Frequency: 75000
Velocity: 0,2325
Power: 36,3
Pulse duration: 0,0000001
Pass count: 1
Magnification: 10
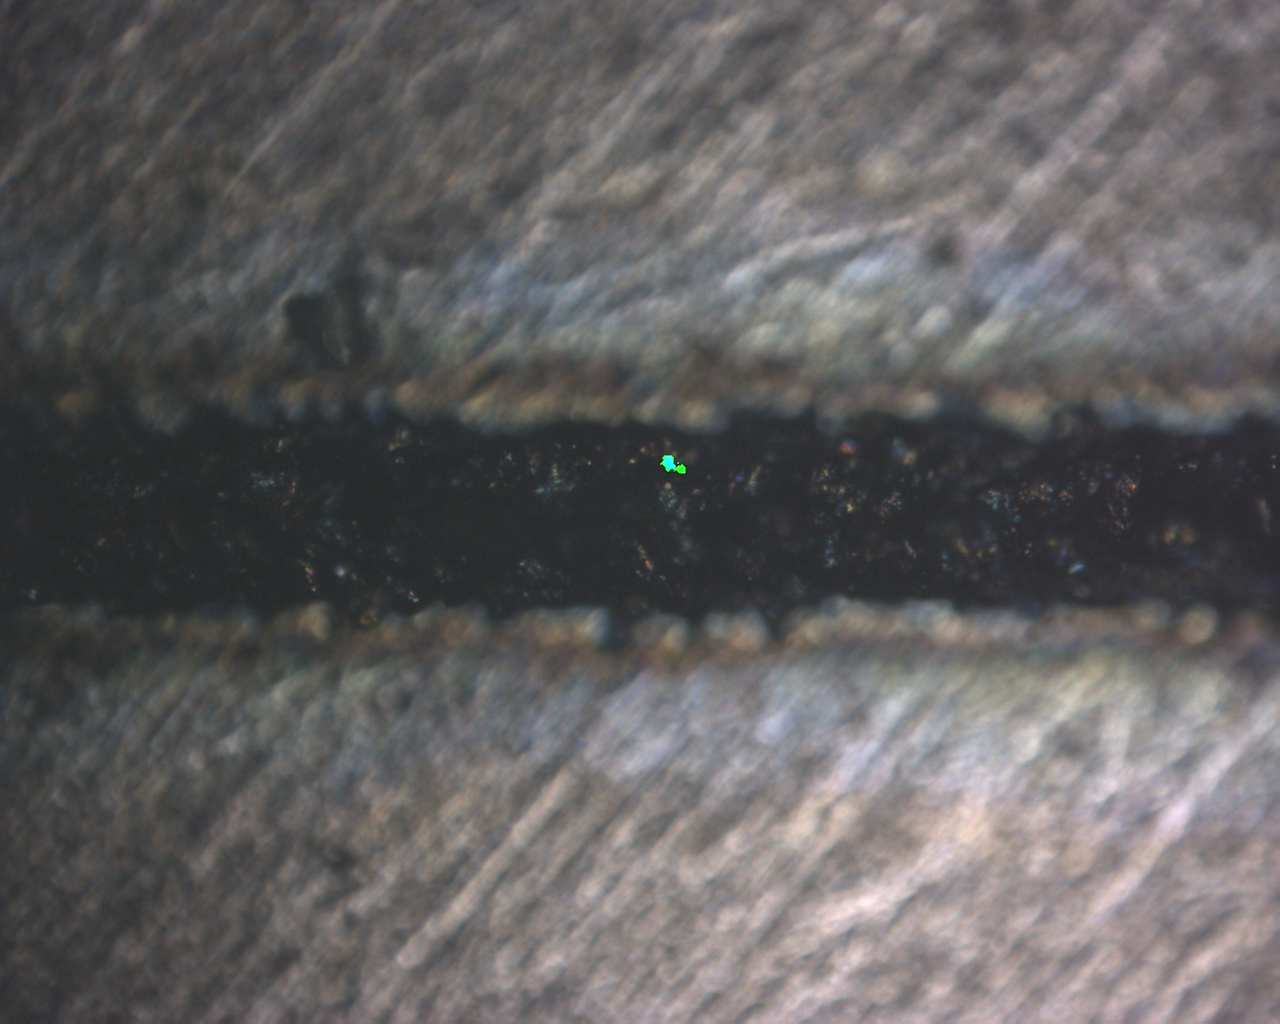
Measured width: 124.83
Other width: 83.196